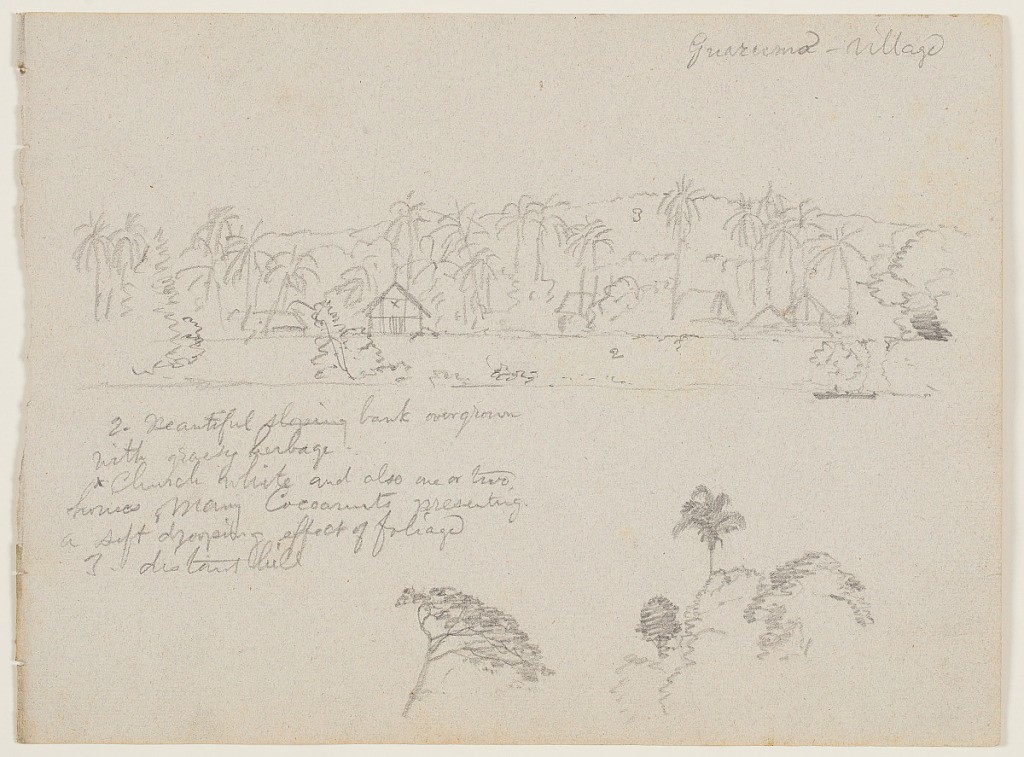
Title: Village in the Guarumo of the Río Magdalena, Colombia, with Botanical Sketches
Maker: Frederic Edwin Church, American, 1826–1900
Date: May 1853
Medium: Graphite on white laid paper
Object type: Drawing
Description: Landscape, architectural, and botanical sketch showing a view of a village in the Guarumo (marsh) of the Magdalena River in Colombia, with botanical sketches. At bottom of leaf, two sketches of trees are included at right. Above, a scene of a village with several wooden structures, including a church, positioned a wooded bank is visible. Slender, tall forms of coconut palms rise before a view of hill in the distance.